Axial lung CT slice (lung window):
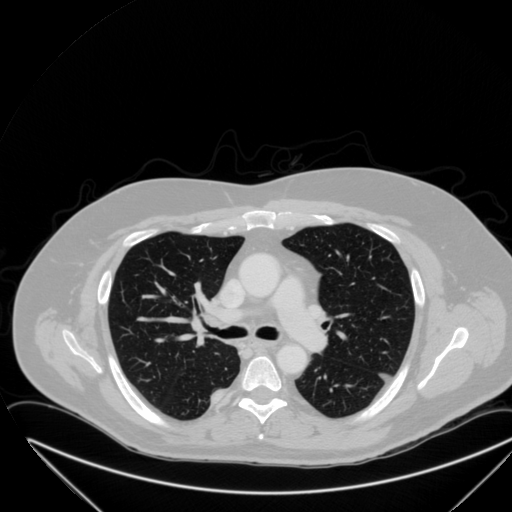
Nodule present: yes
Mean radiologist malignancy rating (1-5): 4